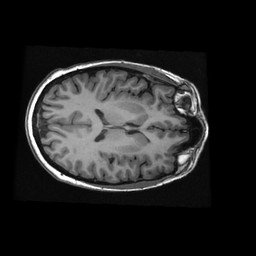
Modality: T1w
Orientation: axial
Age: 49
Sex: female
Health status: healthy
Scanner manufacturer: ge
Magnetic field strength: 3 T
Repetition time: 0.008388 s
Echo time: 0.003112 s